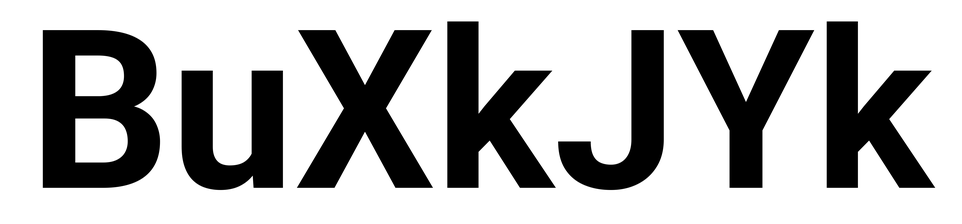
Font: Roboto_Bold